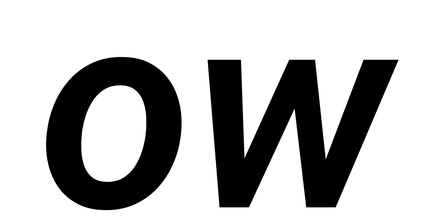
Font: Roboto-Italic_SemiBold_Italic